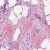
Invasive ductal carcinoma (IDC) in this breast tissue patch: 1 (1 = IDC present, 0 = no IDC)